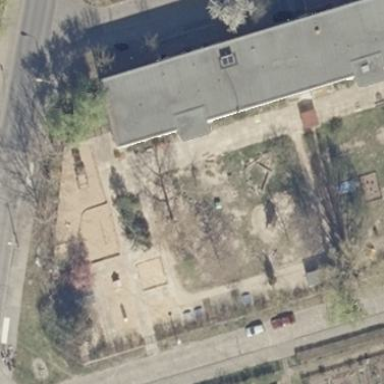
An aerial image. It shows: Flat-roofed kindergarten building.